Field crop: maize
Growth stage: 1
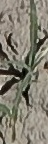
Species: sorghum